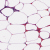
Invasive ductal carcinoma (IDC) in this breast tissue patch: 0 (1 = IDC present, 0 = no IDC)